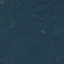
Land use / land cover class: Forest